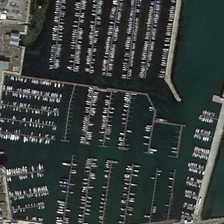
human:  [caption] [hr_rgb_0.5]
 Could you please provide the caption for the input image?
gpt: it is a large port separated into two parts crammed with ships .

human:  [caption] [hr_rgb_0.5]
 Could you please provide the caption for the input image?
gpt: many boats are orderly in a port near several buildings .

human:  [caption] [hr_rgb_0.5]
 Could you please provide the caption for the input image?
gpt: here are some boats docked compactly in the harbour basin .